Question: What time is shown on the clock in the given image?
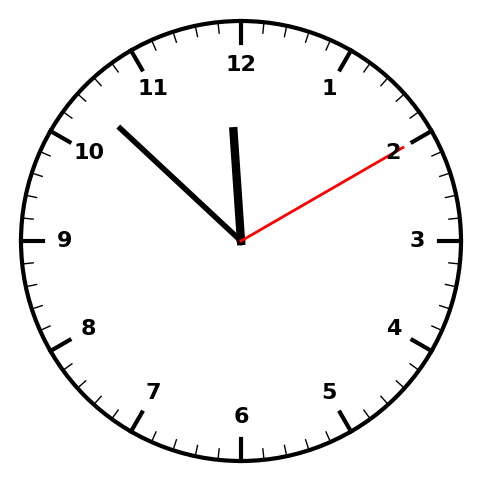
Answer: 11:52:10